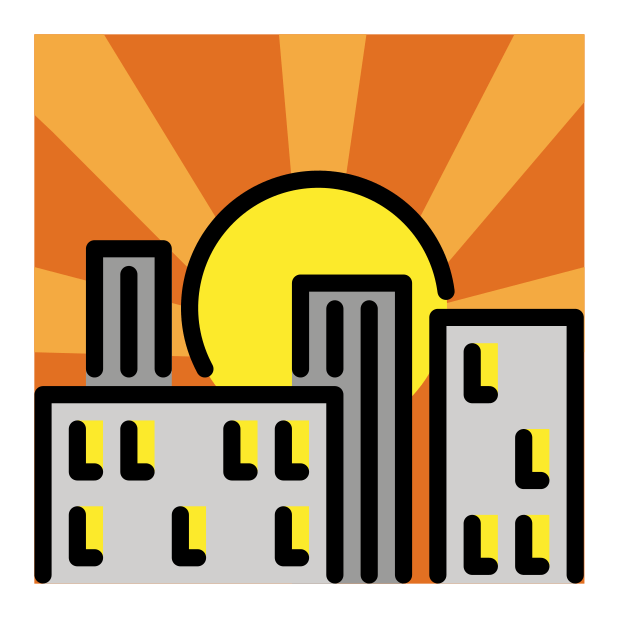
sunset